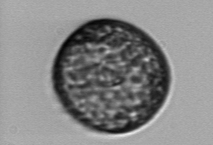
Label: Coscinodiscus